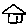
Label: house